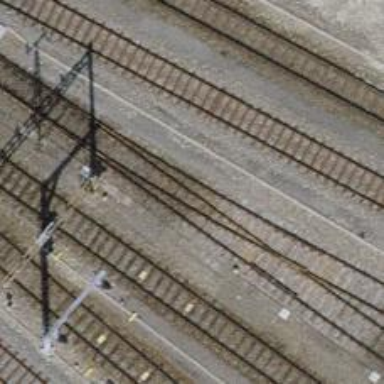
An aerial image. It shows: Single-track spur railway line.